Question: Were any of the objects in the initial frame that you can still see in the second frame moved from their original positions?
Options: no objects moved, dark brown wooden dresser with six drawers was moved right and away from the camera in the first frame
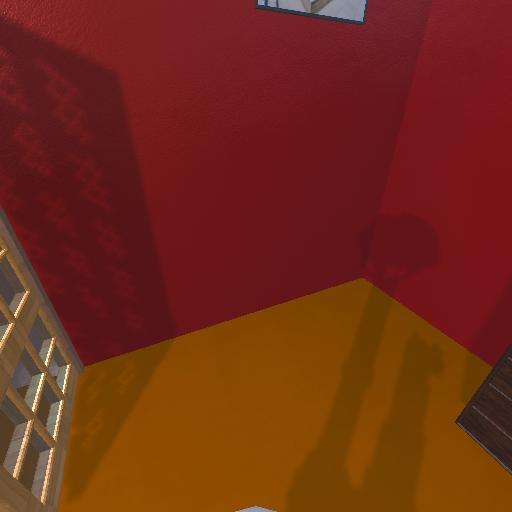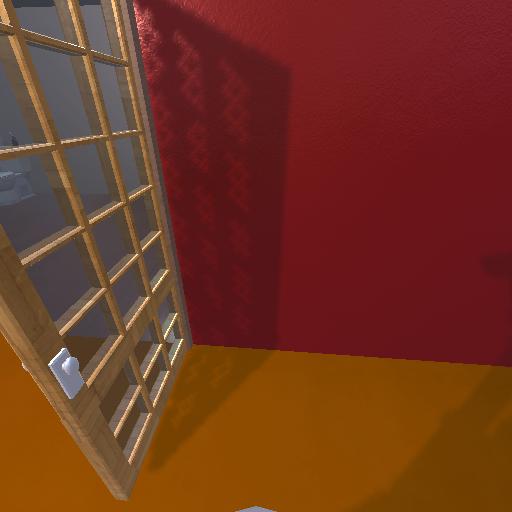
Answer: no objects moved